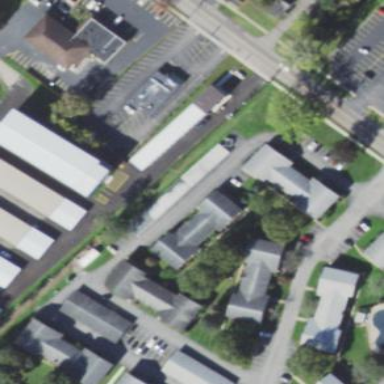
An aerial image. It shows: View of roof of building.